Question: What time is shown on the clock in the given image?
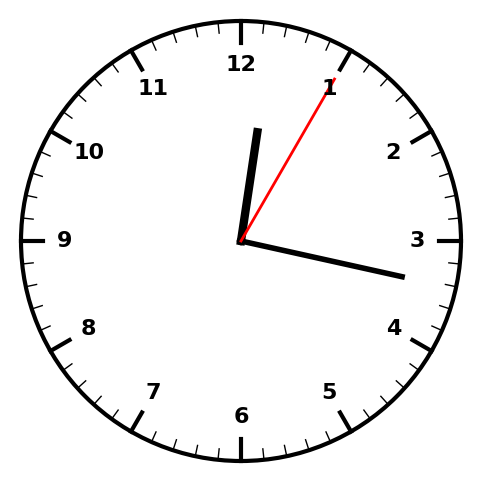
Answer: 12:17:05